Question: I have installed Python a million times, but this time I have been defeated.
System: Windows 7 Enterprise
64 Bit
No Anti-virus software
The problem:
I can start and use python from the command line however the shell fails to boot every time and gives me the following error:

<URL>
I have showed the PATH so that you can see it's on the path. No other version of python is installed. I have tried restarted rebooting shutting down. Installing from ninite. ect ect ect ect
I have NO ANTIVIRUS I literally uninstalled everything else. I also have ran this, and given admin privileges to every file in that folder.
I have no idea what to do. Please give any possible advice.
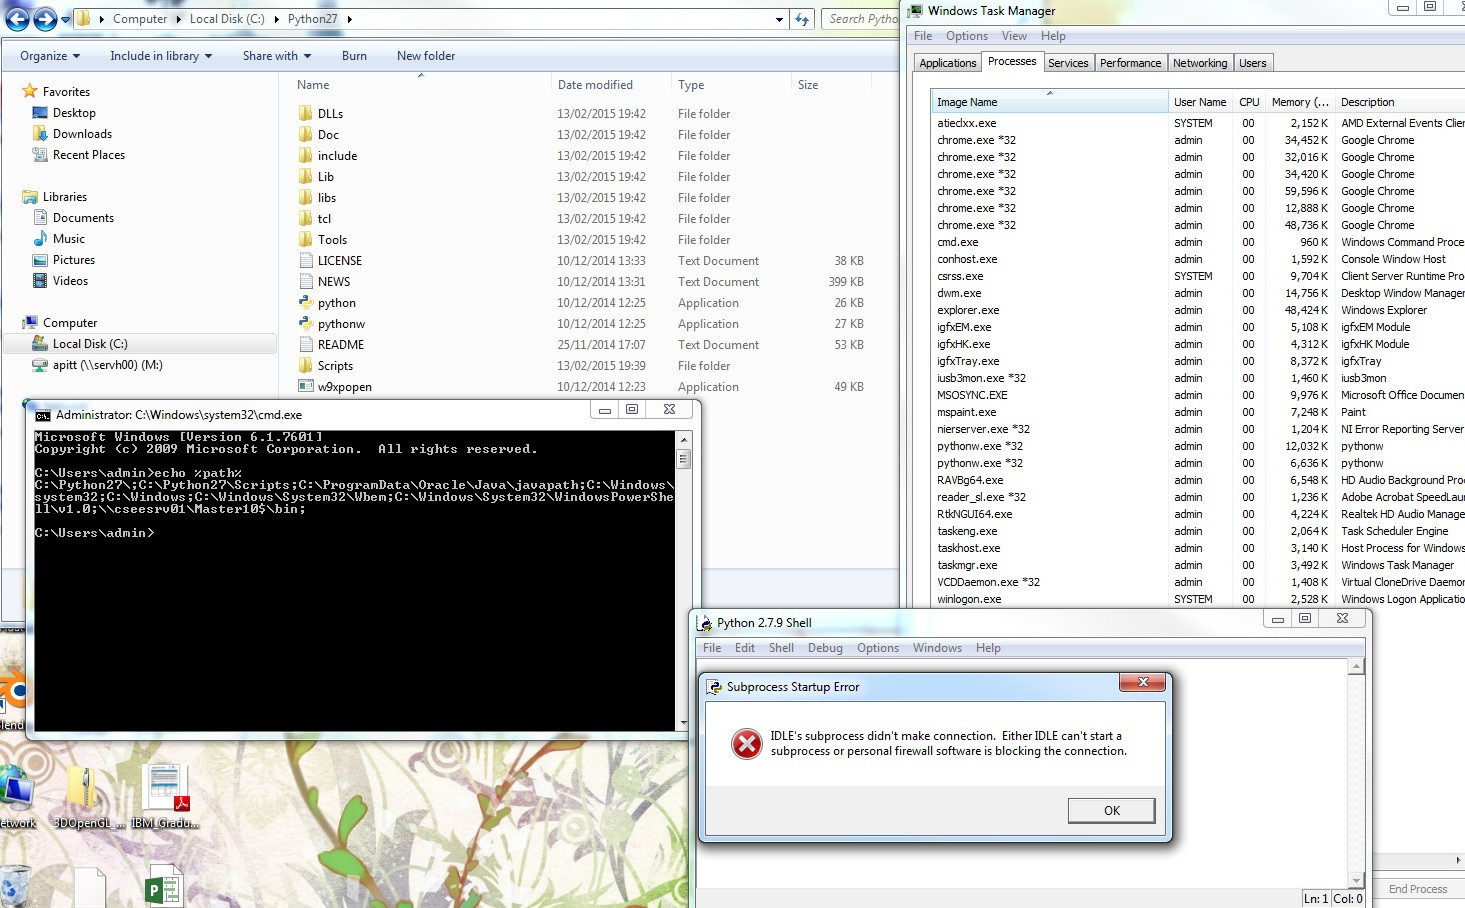
Answer: The firewall rules on the server were blocking the application from running. I fixed this by using Linux, or simply called python from the command line in windows and used a different editor (Notepad++ with python extension)